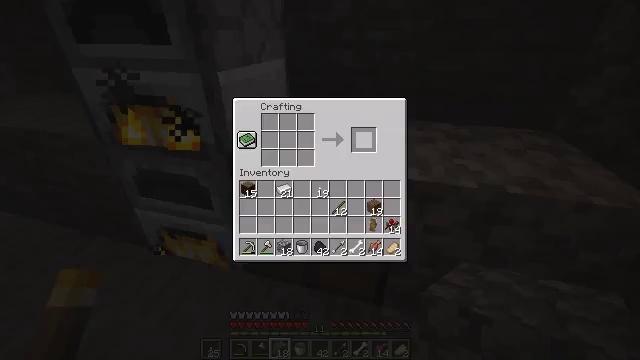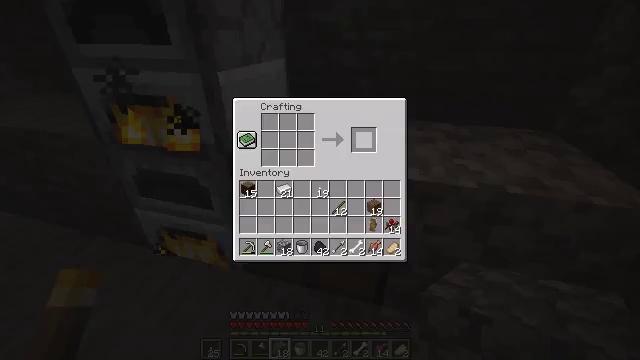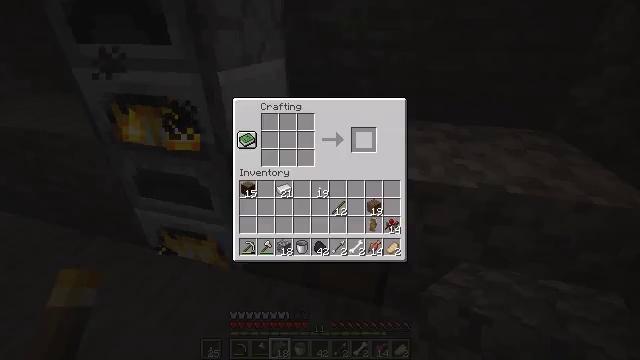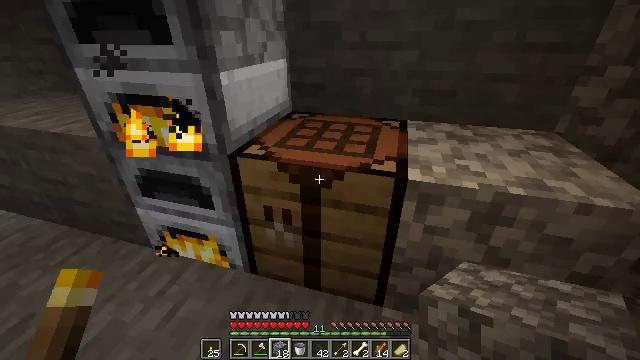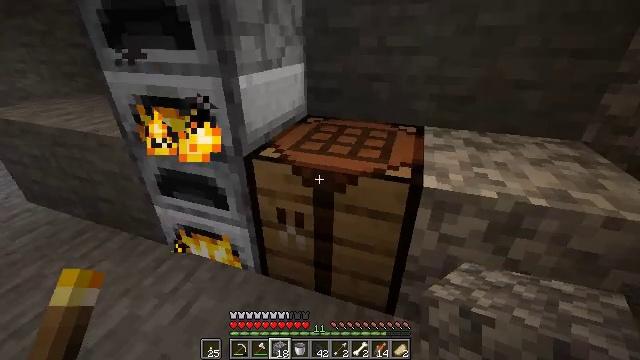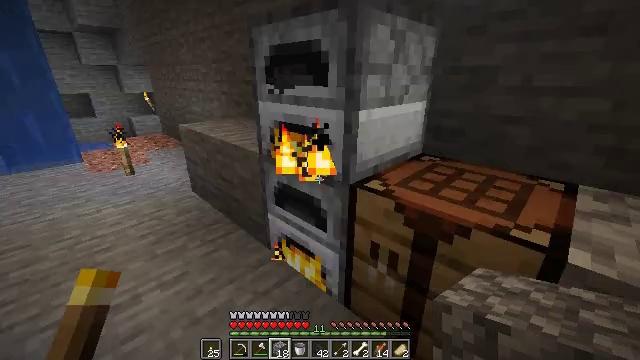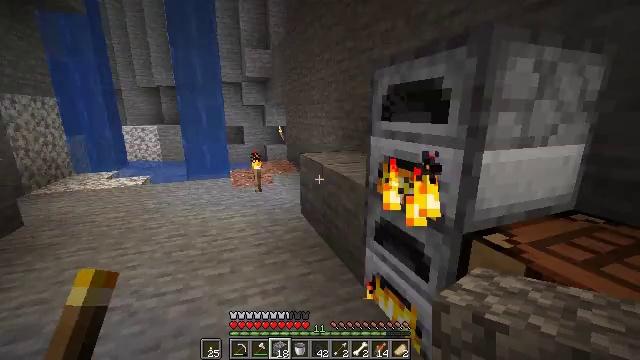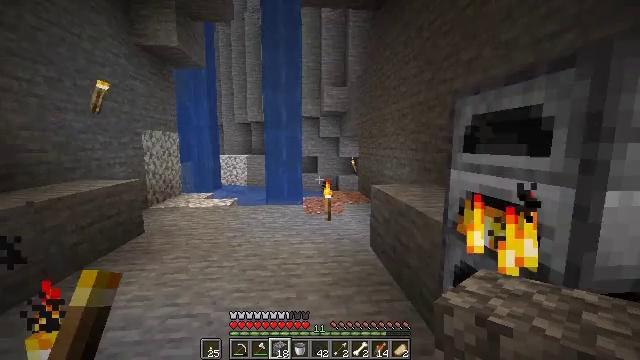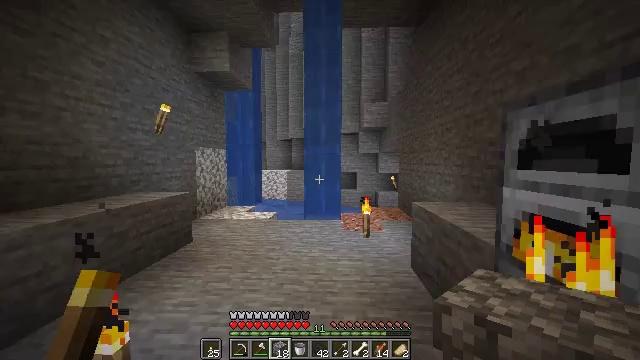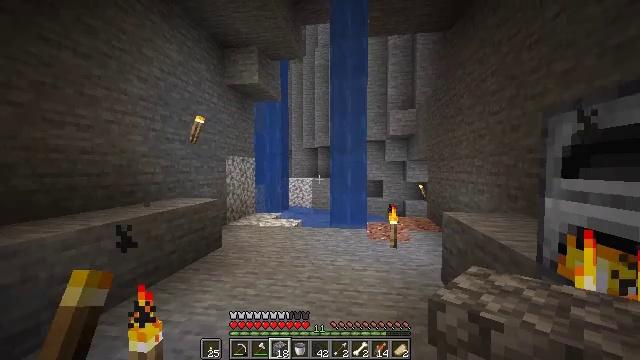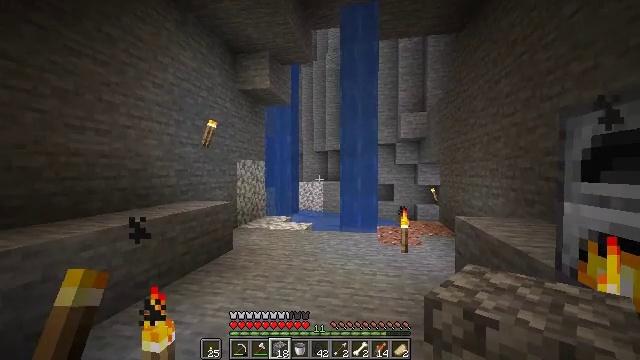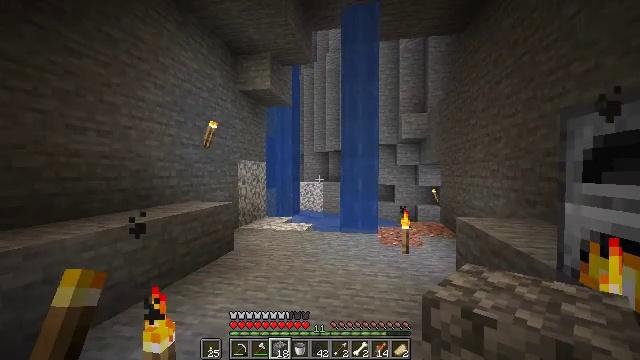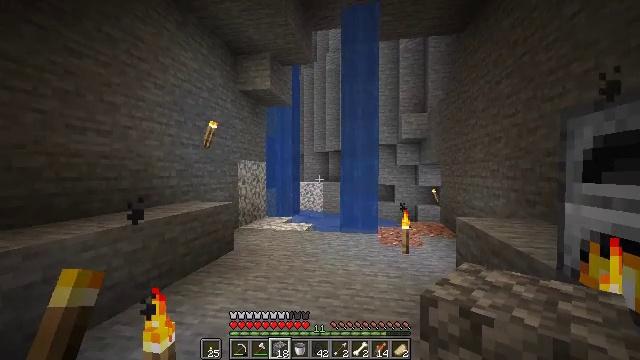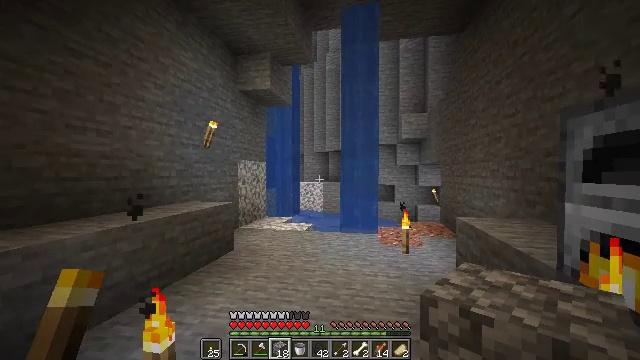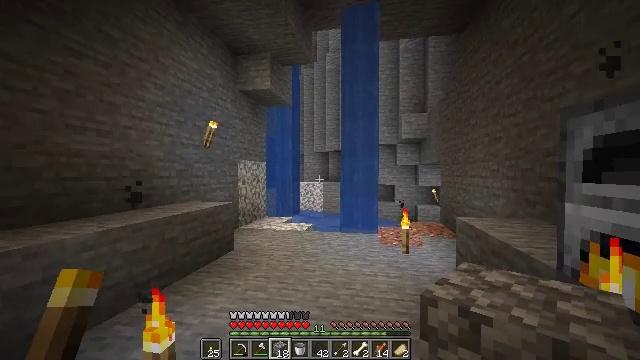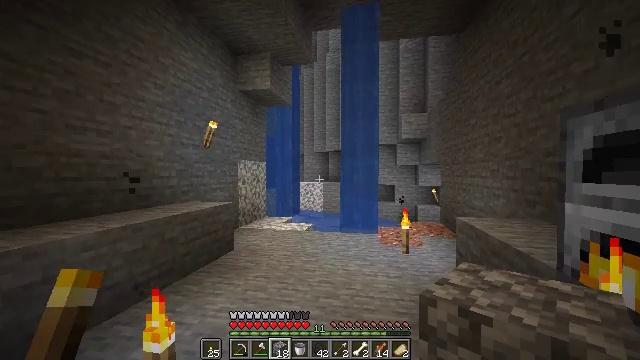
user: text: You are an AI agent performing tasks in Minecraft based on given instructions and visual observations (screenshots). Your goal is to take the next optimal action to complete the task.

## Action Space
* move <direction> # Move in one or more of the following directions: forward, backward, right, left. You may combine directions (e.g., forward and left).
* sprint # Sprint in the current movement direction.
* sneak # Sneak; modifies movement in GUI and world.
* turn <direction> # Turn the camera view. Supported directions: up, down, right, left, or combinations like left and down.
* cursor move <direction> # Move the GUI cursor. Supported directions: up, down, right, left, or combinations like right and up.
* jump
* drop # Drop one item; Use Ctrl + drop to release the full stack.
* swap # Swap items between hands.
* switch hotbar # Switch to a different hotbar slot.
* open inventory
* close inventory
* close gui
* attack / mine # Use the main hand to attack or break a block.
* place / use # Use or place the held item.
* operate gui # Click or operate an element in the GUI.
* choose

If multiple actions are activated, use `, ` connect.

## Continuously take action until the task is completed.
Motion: motion action
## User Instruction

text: Drop a bone.
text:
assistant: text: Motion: open gui
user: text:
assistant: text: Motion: no_op
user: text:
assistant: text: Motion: no_op
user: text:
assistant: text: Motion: turn left, close gui
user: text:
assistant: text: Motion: turn left and up
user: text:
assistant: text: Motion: turn left and up
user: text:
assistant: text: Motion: turn left and up
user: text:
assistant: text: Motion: turn left and up
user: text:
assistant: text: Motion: turn left and up
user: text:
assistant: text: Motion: turn left
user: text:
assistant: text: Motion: no_op
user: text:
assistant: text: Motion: no_op
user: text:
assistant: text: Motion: no_op
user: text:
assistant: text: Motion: no_op
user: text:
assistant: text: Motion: no_op
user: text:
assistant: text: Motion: no_op
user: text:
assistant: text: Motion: move forward
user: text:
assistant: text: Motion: move forward
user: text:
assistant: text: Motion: move forward
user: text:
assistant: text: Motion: move forward
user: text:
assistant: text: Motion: move forward and move left
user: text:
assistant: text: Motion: move forward and move left
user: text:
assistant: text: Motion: move forward and move left
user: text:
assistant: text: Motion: move forward and move left, turn right and down
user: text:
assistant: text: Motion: move forward and move left, turn right and down
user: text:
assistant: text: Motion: move forward and move left, turn right and down
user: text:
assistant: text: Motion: move forward and move left, turn right
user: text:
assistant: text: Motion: move forward and move left, turn right
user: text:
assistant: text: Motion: move forward and move left, turn right
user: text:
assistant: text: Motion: move forward and move left